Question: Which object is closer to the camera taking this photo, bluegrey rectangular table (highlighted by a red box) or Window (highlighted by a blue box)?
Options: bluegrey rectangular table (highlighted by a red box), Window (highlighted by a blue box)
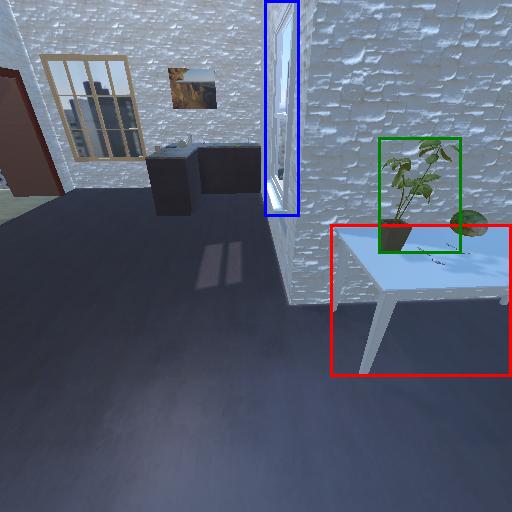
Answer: bluegrey rectangular table (highlighted by a red box)